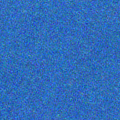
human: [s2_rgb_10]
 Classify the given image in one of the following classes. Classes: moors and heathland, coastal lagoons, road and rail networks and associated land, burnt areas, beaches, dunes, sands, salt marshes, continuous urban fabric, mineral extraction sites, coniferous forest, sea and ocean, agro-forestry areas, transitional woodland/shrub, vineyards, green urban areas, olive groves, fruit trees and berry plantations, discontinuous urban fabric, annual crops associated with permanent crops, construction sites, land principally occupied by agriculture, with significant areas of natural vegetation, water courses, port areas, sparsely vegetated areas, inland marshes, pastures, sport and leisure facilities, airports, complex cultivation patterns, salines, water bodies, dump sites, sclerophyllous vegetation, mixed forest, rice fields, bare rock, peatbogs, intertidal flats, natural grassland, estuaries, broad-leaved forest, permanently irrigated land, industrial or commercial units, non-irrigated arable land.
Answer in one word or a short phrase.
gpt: sea and ocean